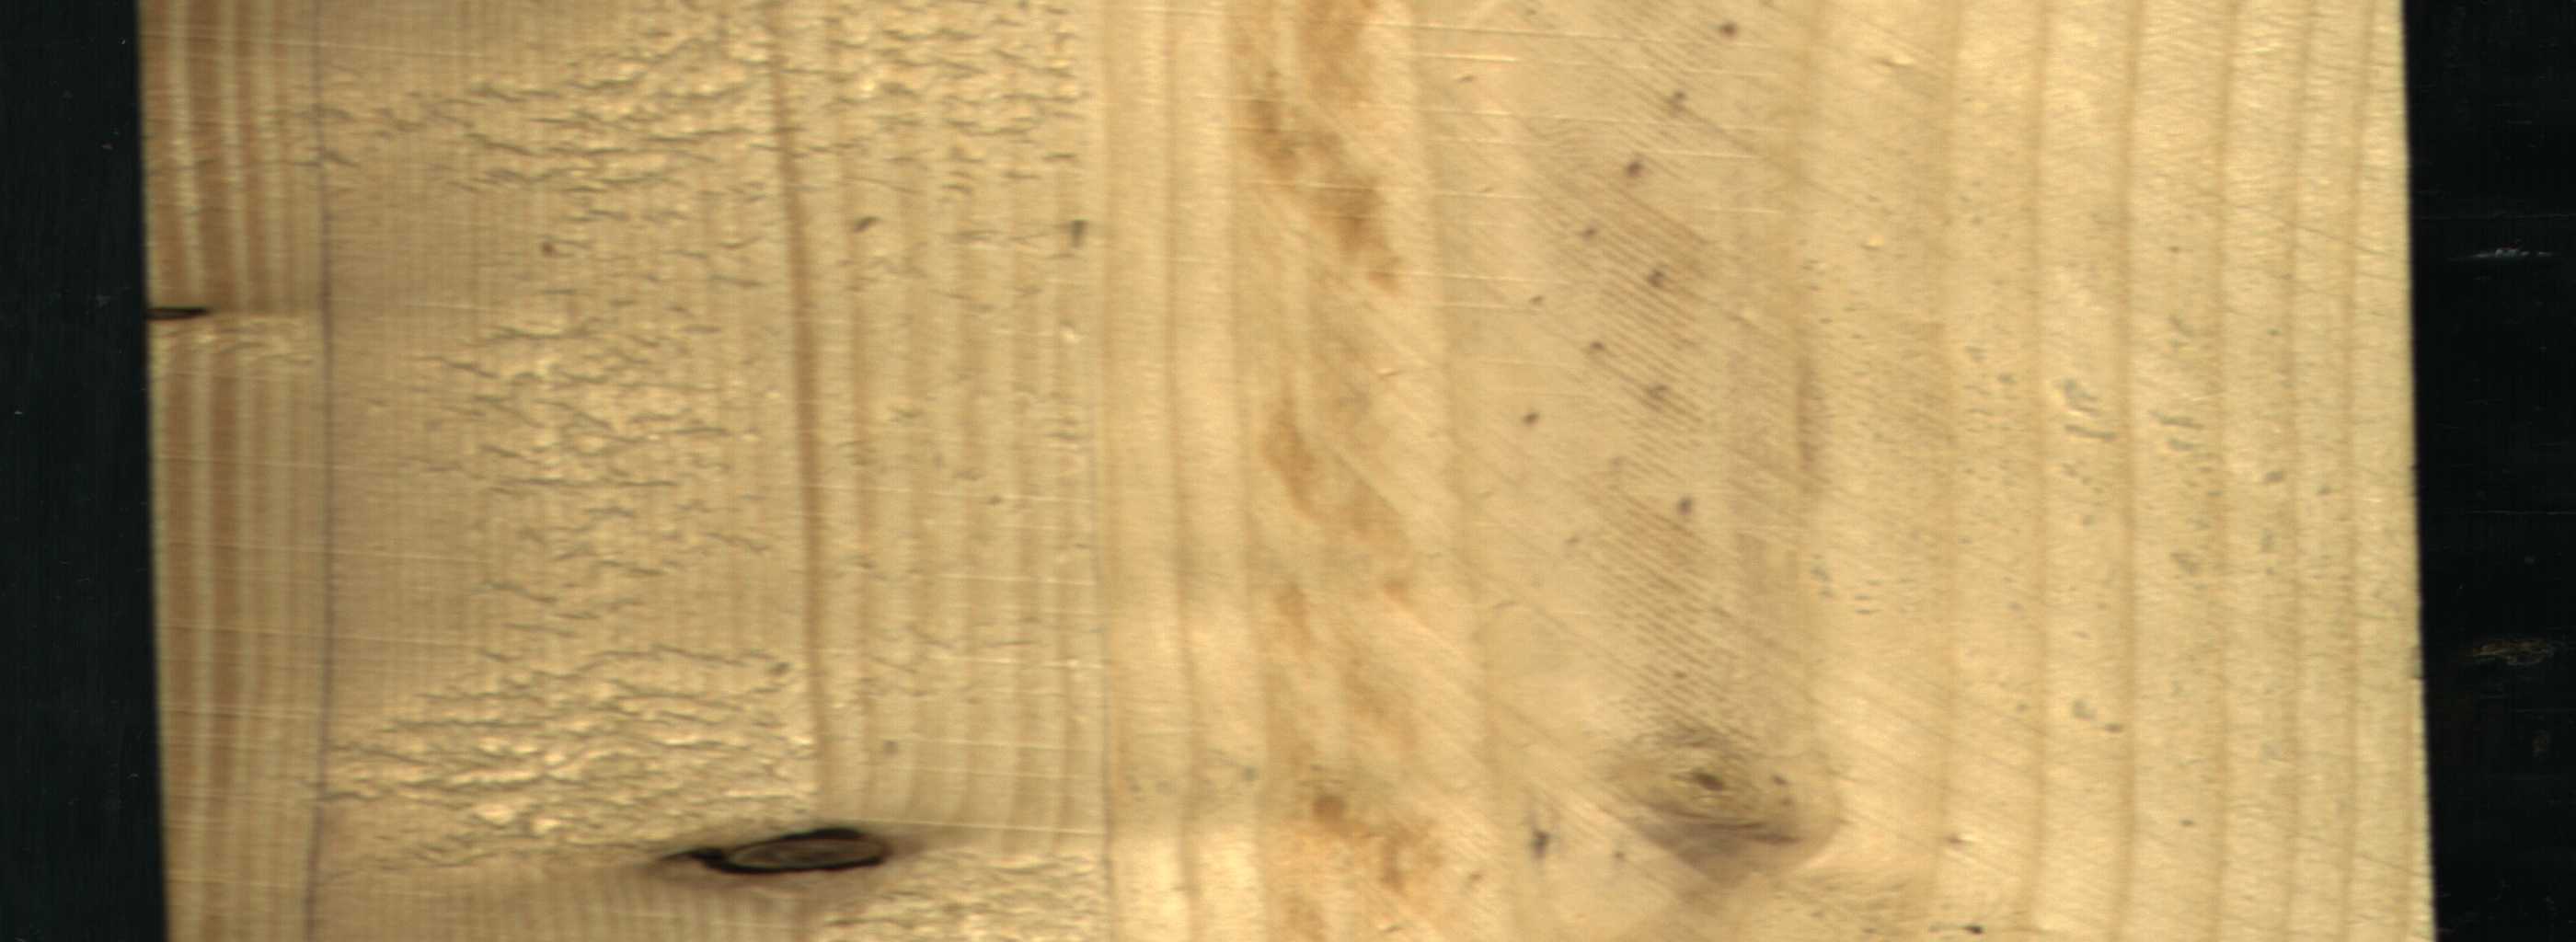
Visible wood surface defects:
Dead_Knot
Dead_Knot
Live_Knot